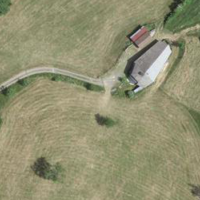
EUNIS habitat code: 24
Species observed at this site:
Matricaria discoidea